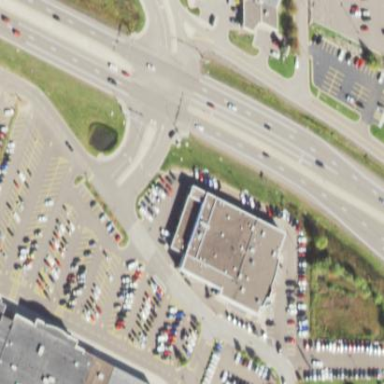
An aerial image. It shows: Car shop building.